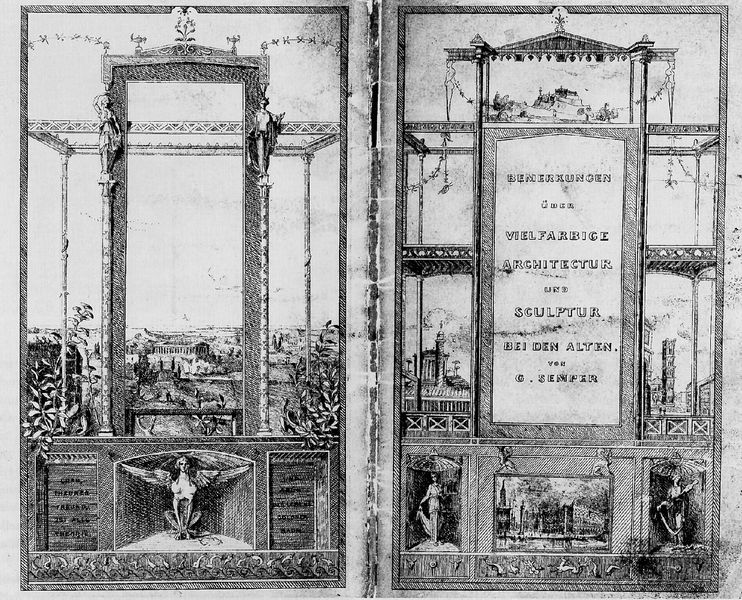
Titel: Vorder- und Rückseite des Buches “Vorläufige Bemerkungen über bemalte Architectur und Plastik bei den Alten”
Künstler: Gottfried Semper
Schlagwörter: flügel, frau, alte, architektur, pflanze, renaissance, skulptur, statue, schrift, tafel, inschrift, deckel, antike, buch, illustration, manifest, skulpturen, lanschaft, kupferstich, sphinx, aedikula, semper, doppelseite, almanach, 3d, drei d, illustration+, alms